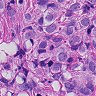
Metastatic tissue present: yes